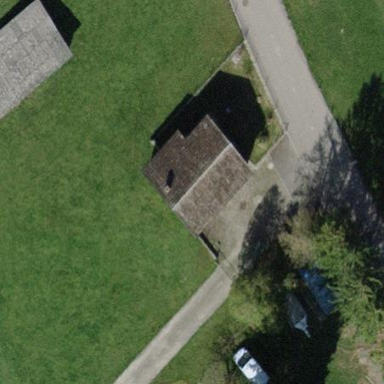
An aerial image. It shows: Gabled house with grey roof made of roof tiles.